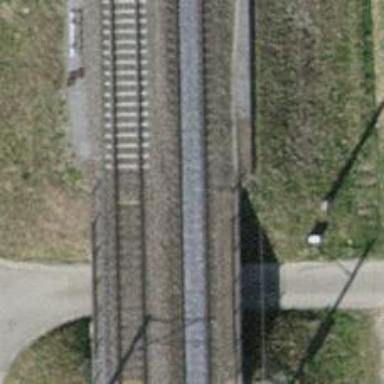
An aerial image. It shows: Bridge with single railway track electrified by contact line.